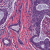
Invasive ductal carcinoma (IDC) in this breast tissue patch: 1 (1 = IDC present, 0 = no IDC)